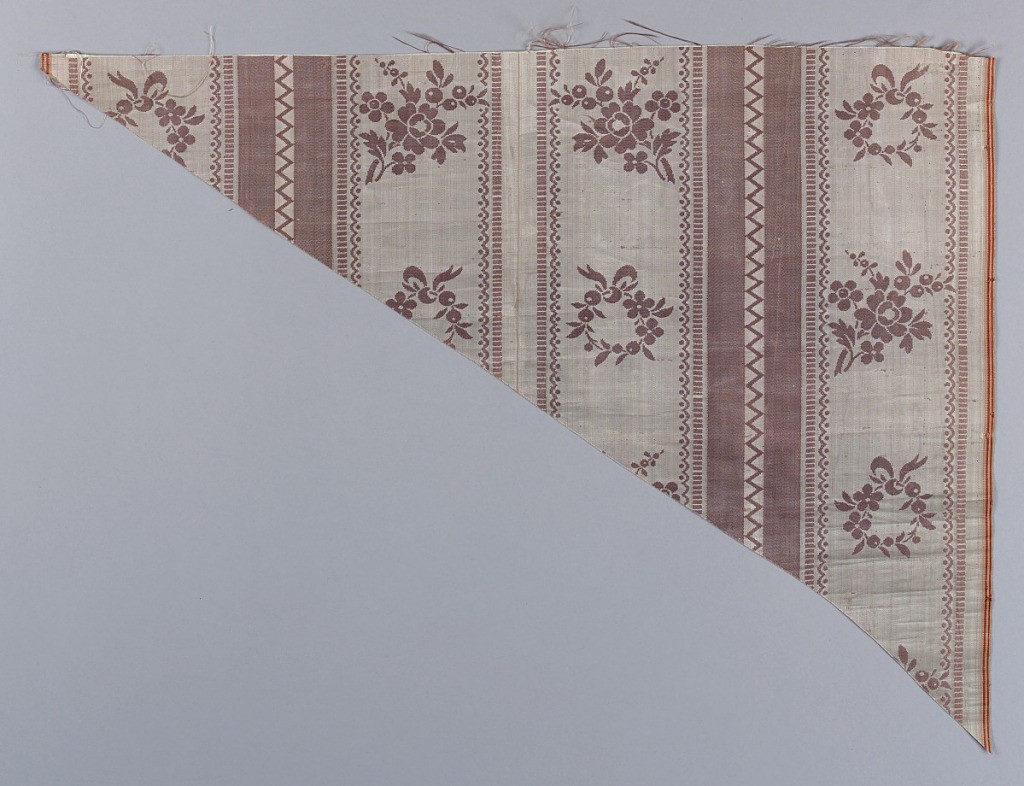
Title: Textile
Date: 19th century
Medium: silk Technique: compound satin weave, moire
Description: Upholstery fabrics of pale orchid. Ground of moire with vertical satin stripes. Over the moire areas small floral groups and wreaths in satin. Triangular in shape.